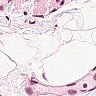
Metastatic tissue present: no